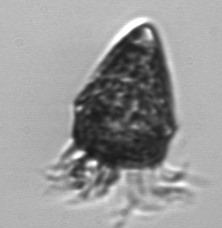
Label: Strombidium_morphotype2